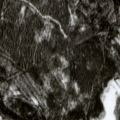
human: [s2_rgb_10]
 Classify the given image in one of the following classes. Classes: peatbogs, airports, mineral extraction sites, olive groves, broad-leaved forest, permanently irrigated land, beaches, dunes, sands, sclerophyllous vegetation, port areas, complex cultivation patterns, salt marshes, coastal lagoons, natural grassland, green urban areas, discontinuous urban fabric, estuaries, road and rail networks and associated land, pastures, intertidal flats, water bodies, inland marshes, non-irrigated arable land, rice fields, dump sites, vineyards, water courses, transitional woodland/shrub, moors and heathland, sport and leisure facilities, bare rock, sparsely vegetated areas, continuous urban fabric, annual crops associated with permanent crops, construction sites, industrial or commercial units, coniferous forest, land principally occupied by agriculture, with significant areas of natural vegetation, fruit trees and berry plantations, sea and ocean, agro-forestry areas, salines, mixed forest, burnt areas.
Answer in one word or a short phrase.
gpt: coniferous forest, mixed forest